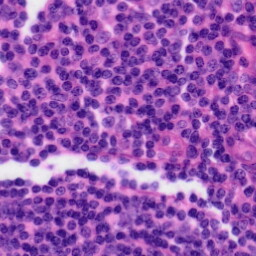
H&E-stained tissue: Tonsil